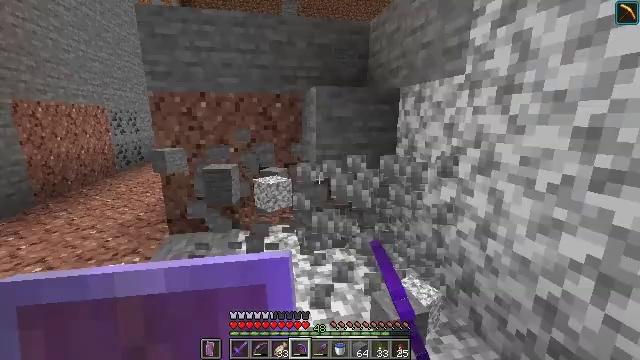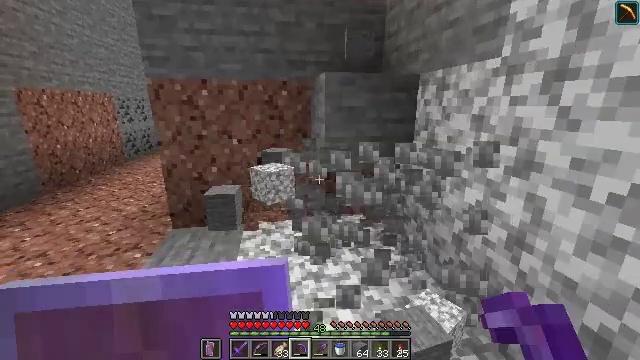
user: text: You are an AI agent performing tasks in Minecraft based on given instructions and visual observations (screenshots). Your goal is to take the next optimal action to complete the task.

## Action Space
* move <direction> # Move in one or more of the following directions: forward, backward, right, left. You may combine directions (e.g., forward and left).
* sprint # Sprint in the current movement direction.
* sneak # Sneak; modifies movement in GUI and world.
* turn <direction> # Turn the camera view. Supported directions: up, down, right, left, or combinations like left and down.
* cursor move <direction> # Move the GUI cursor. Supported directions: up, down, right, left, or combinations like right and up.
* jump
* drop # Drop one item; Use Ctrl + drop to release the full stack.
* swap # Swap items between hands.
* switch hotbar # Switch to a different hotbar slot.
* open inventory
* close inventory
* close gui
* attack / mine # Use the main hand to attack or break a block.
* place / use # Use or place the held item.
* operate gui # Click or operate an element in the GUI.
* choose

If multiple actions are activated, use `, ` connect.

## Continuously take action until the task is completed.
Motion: motion action
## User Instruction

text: Break the diorite block.
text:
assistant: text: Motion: move forward, turn left and down, attack / mine
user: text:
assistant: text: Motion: attack / mine